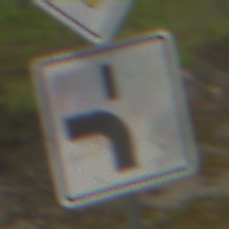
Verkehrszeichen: VerlaufVorfahrtsstrasse5
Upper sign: Vorfahrtsstrasse
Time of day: MorningAfternoon
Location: Outdoor (Nature)
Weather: Overcast
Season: NotSpecified
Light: Natural